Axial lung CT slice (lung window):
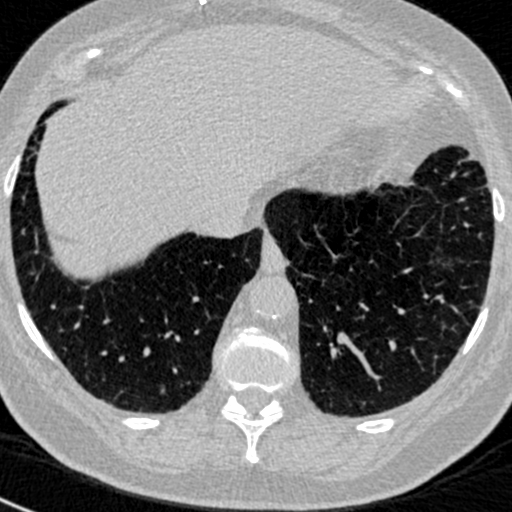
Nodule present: no